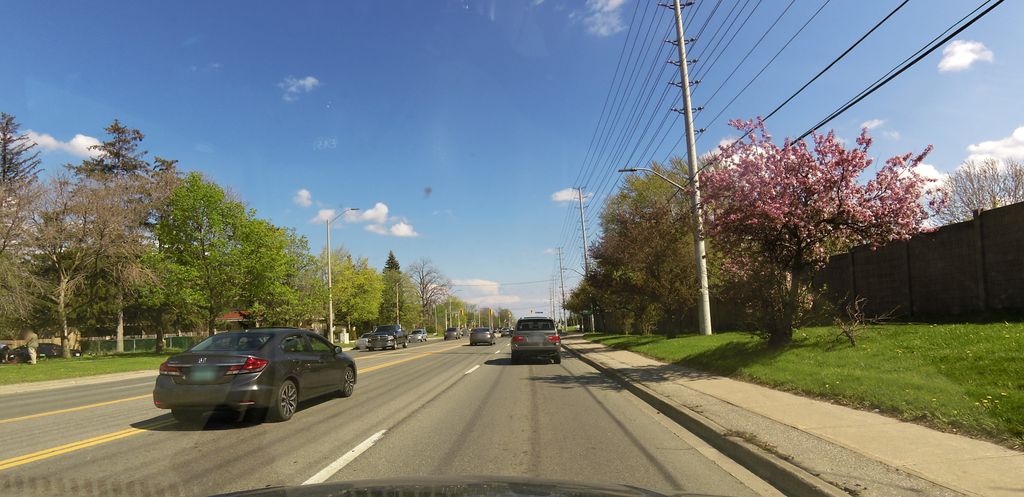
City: toronto